Interaction volume radius: 5 \u00c5
Interaction volume height: 10 \u00c5
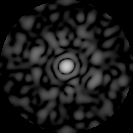
Disorder parameter: 0.721